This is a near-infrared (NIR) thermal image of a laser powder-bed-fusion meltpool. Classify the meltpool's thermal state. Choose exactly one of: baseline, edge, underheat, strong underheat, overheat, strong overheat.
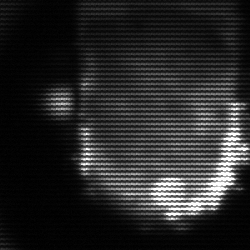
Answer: baseline